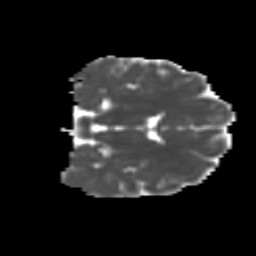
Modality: MD
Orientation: coronal
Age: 16
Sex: female
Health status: ill
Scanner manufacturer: ge
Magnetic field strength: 3 T
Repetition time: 6.752 s
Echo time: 0.079 s